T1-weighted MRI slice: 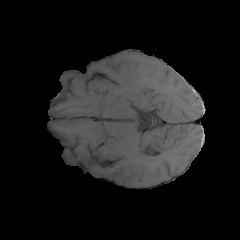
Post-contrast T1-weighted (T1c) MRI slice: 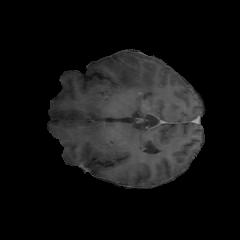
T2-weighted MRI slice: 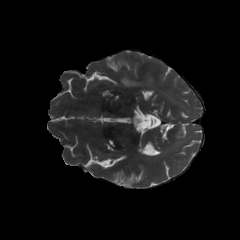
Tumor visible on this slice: yes